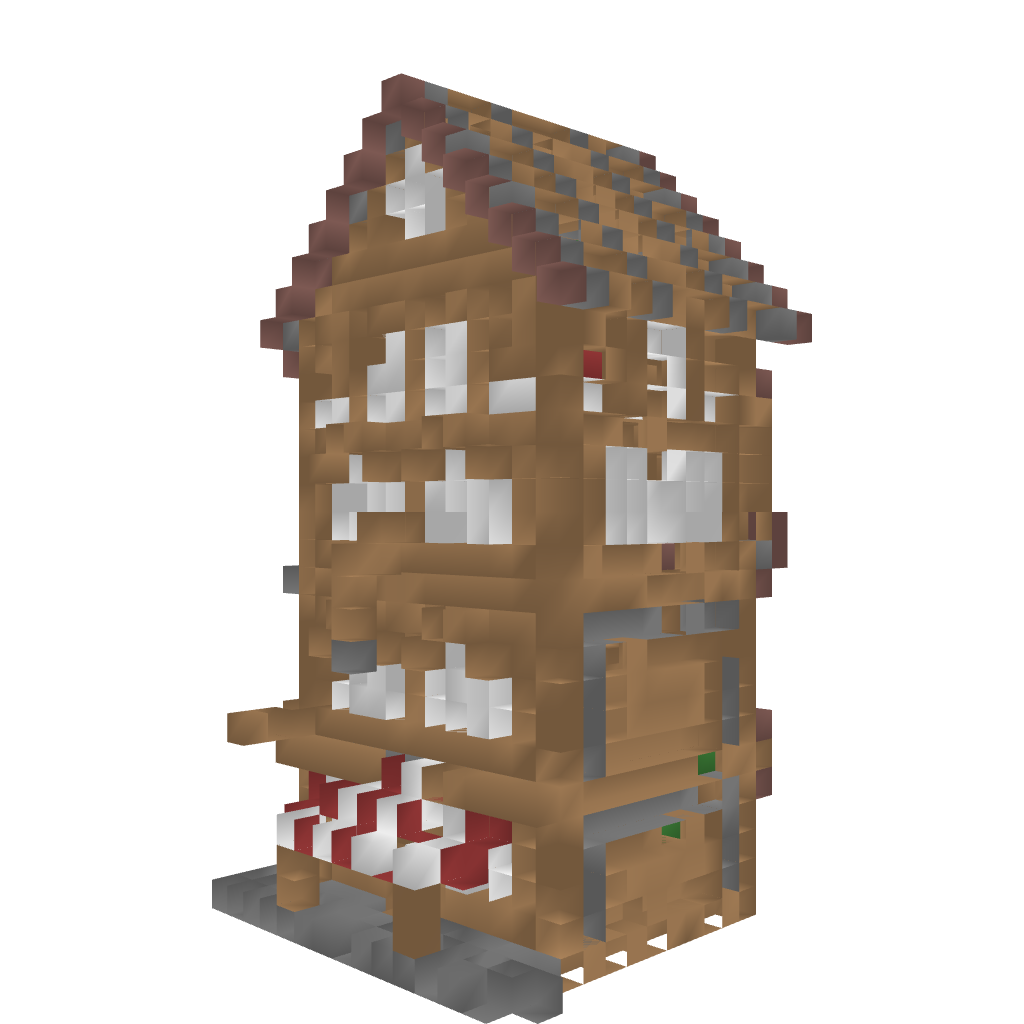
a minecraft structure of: rustic inn high quality